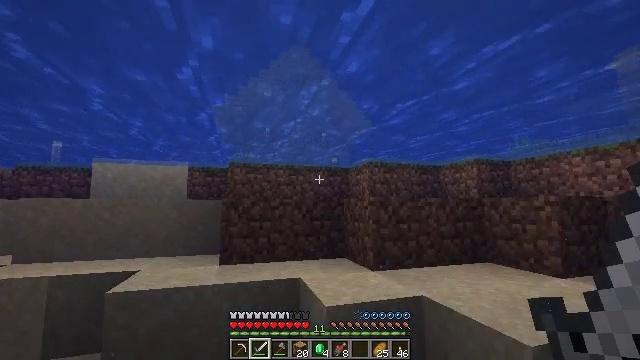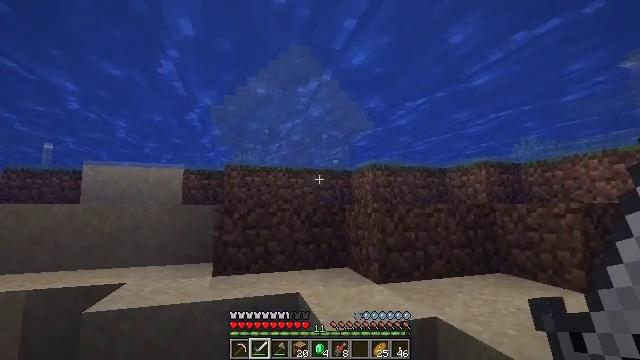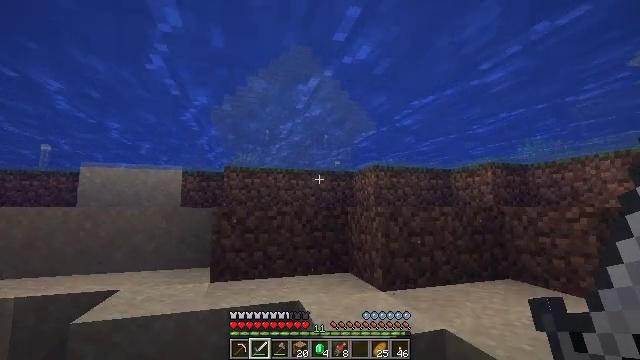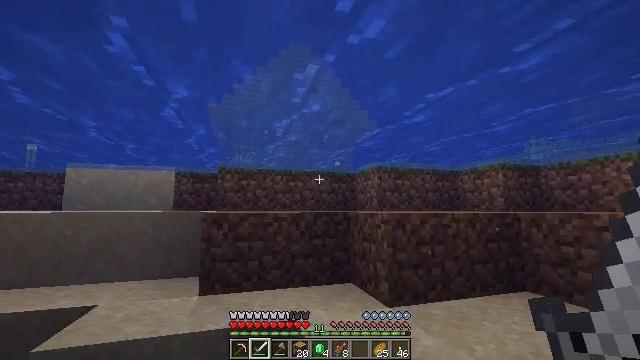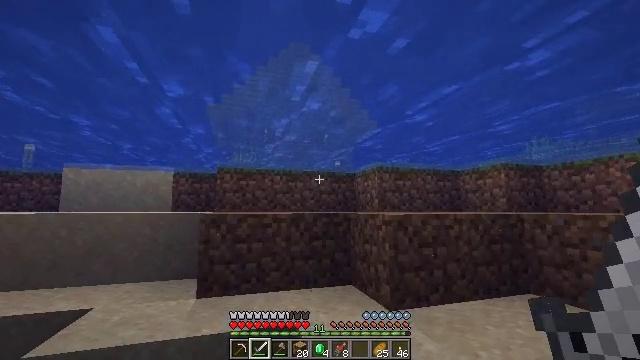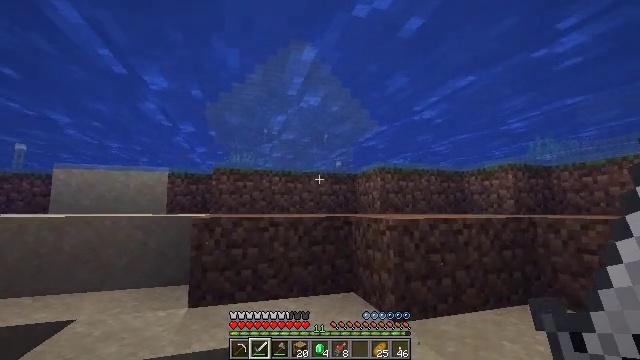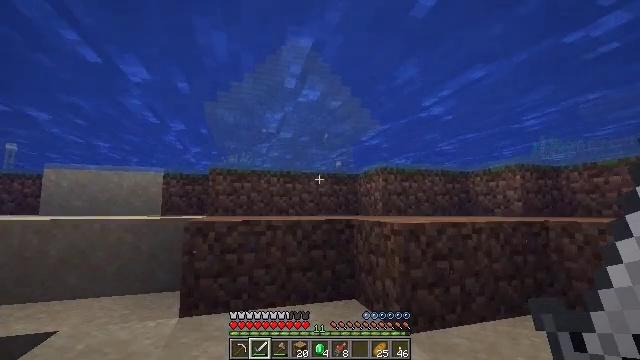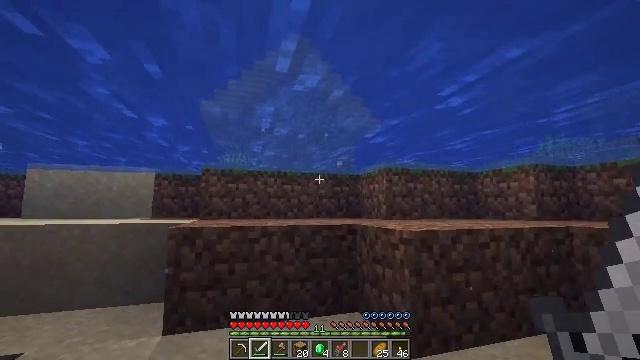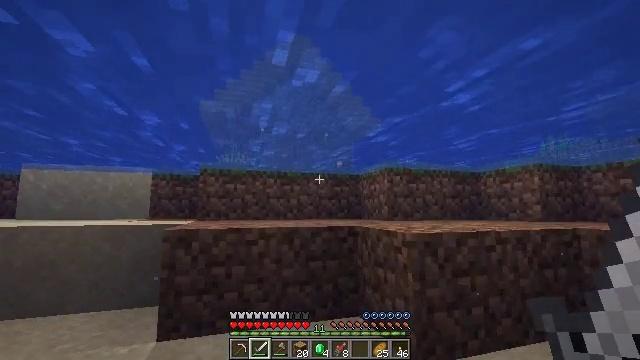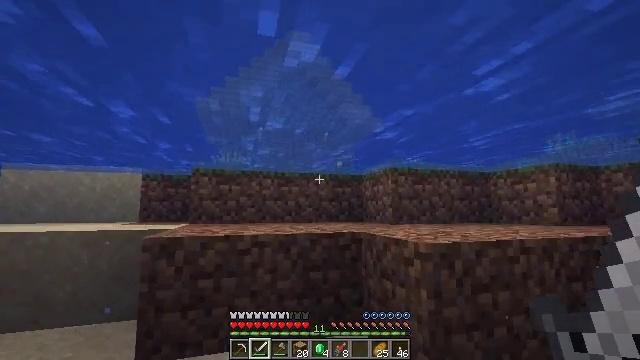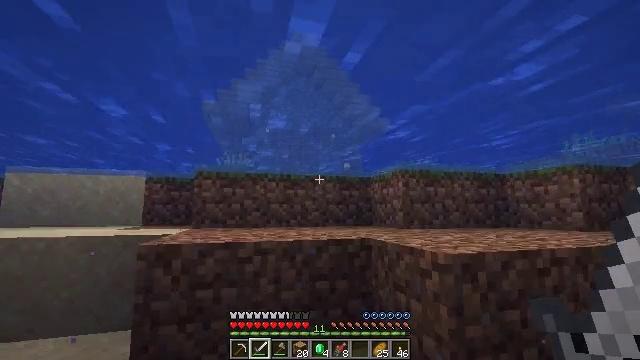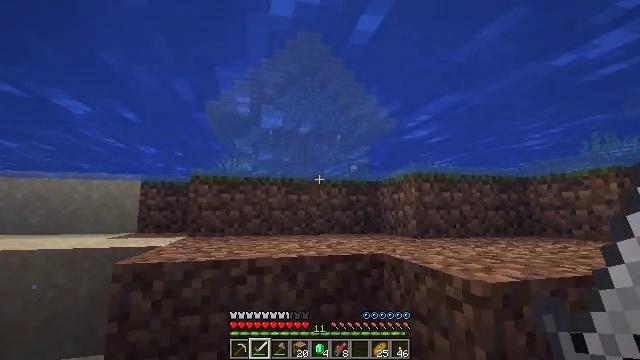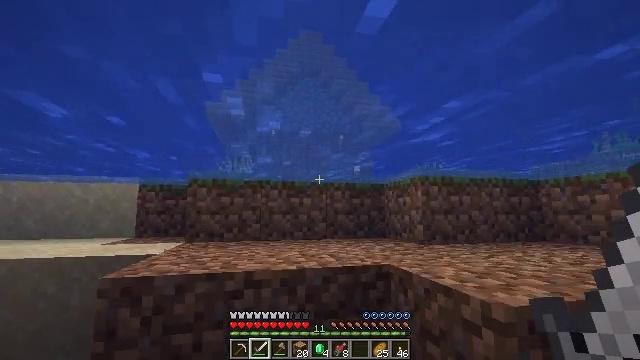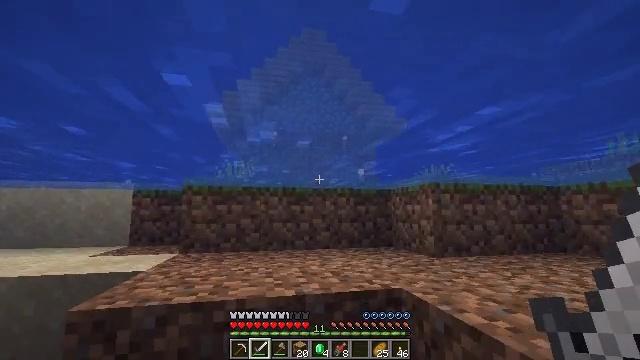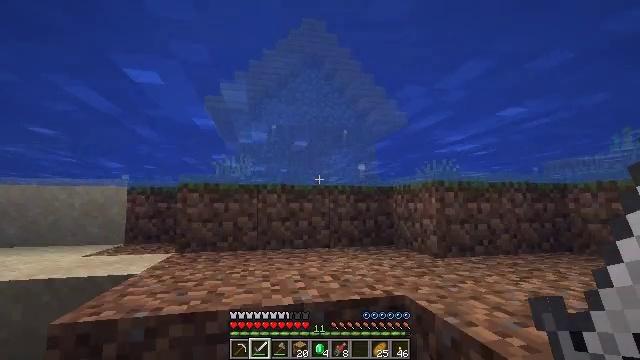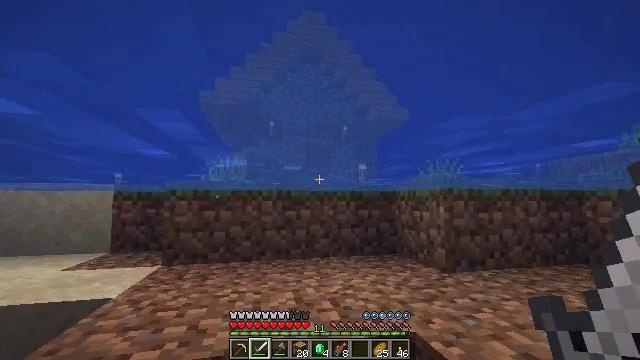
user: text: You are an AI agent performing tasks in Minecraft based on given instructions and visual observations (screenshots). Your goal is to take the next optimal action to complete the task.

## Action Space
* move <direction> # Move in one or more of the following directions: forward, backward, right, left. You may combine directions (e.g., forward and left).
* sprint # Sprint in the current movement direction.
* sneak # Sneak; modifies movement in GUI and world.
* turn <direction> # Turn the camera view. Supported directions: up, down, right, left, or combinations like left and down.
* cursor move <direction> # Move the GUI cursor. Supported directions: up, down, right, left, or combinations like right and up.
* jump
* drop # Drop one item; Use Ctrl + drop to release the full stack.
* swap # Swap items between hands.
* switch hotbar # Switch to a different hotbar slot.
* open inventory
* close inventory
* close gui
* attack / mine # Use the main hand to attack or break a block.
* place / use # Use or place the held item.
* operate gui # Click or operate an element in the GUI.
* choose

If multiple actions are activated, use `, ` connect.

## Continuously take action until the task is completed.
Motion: motion action
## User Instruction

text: Smelt an iron ingot.
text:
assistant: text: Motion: move forward, sprint
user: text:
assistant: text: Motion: move forward, sprint
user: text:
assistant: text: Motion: move forward, sprint
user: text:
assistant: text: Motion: move forward, sprint
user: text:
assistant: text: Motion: move forward, sprint
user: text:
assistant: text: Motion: move forward, sprint
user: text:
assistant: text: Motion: move forward, sprint
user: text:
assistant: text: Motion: move forward, sprint
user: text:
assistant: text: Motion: move forward, sprint
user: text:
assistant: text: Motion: move forward, sprint, turn left
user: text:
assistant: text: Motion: move forward, sprint, turn left, jump
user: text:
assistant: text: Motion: move forward, sprint, jump
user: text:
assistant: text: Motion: move forward, sprint, jump
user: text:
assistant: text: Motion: move forward, sprint, turn down, jump
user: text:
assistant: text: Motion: move forward, sprint, turn down, jump
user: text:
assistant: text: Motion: move forward, sprint, turn down, jump
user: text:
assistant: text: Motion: move forward, sprint, jump
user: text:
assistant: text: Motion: move forward, sprint, jump
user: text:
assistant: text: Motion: move forward, sprint, jump
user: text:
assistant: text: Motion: move forward, sprint
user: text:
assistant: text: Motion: move forward, sprint, turn down
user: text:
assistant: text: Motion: move forward, sprint, turn down
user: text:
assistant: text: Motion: move forward, sprint, turn down
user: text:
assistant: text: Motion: move forward, sprint
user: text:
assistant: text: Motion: move forward, sprint, jump
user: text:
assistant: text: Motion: move forward, sprint, turn left, jump
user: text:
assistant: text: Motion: move forward, sprint, turn left, jump
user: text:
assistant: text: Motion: move forward, sprint, turn left, jump
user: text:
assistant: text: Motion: move forward, sprint, jump
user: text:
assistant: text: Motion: move forward, sprint, jump